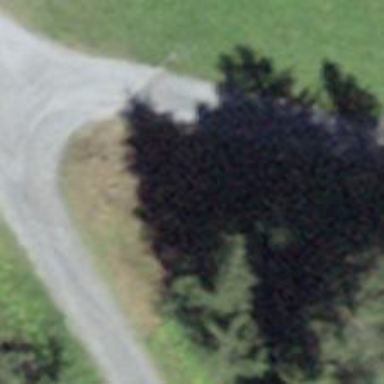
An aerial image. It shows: Red bench.